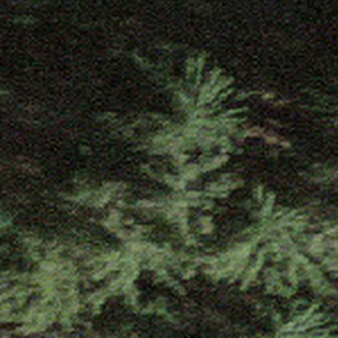
Label: other